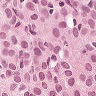
Metastatic tissue present: yes